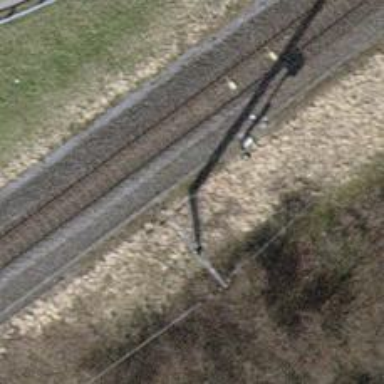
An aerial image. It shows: Power line in the image.